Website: bh-photo
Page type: order-tracking
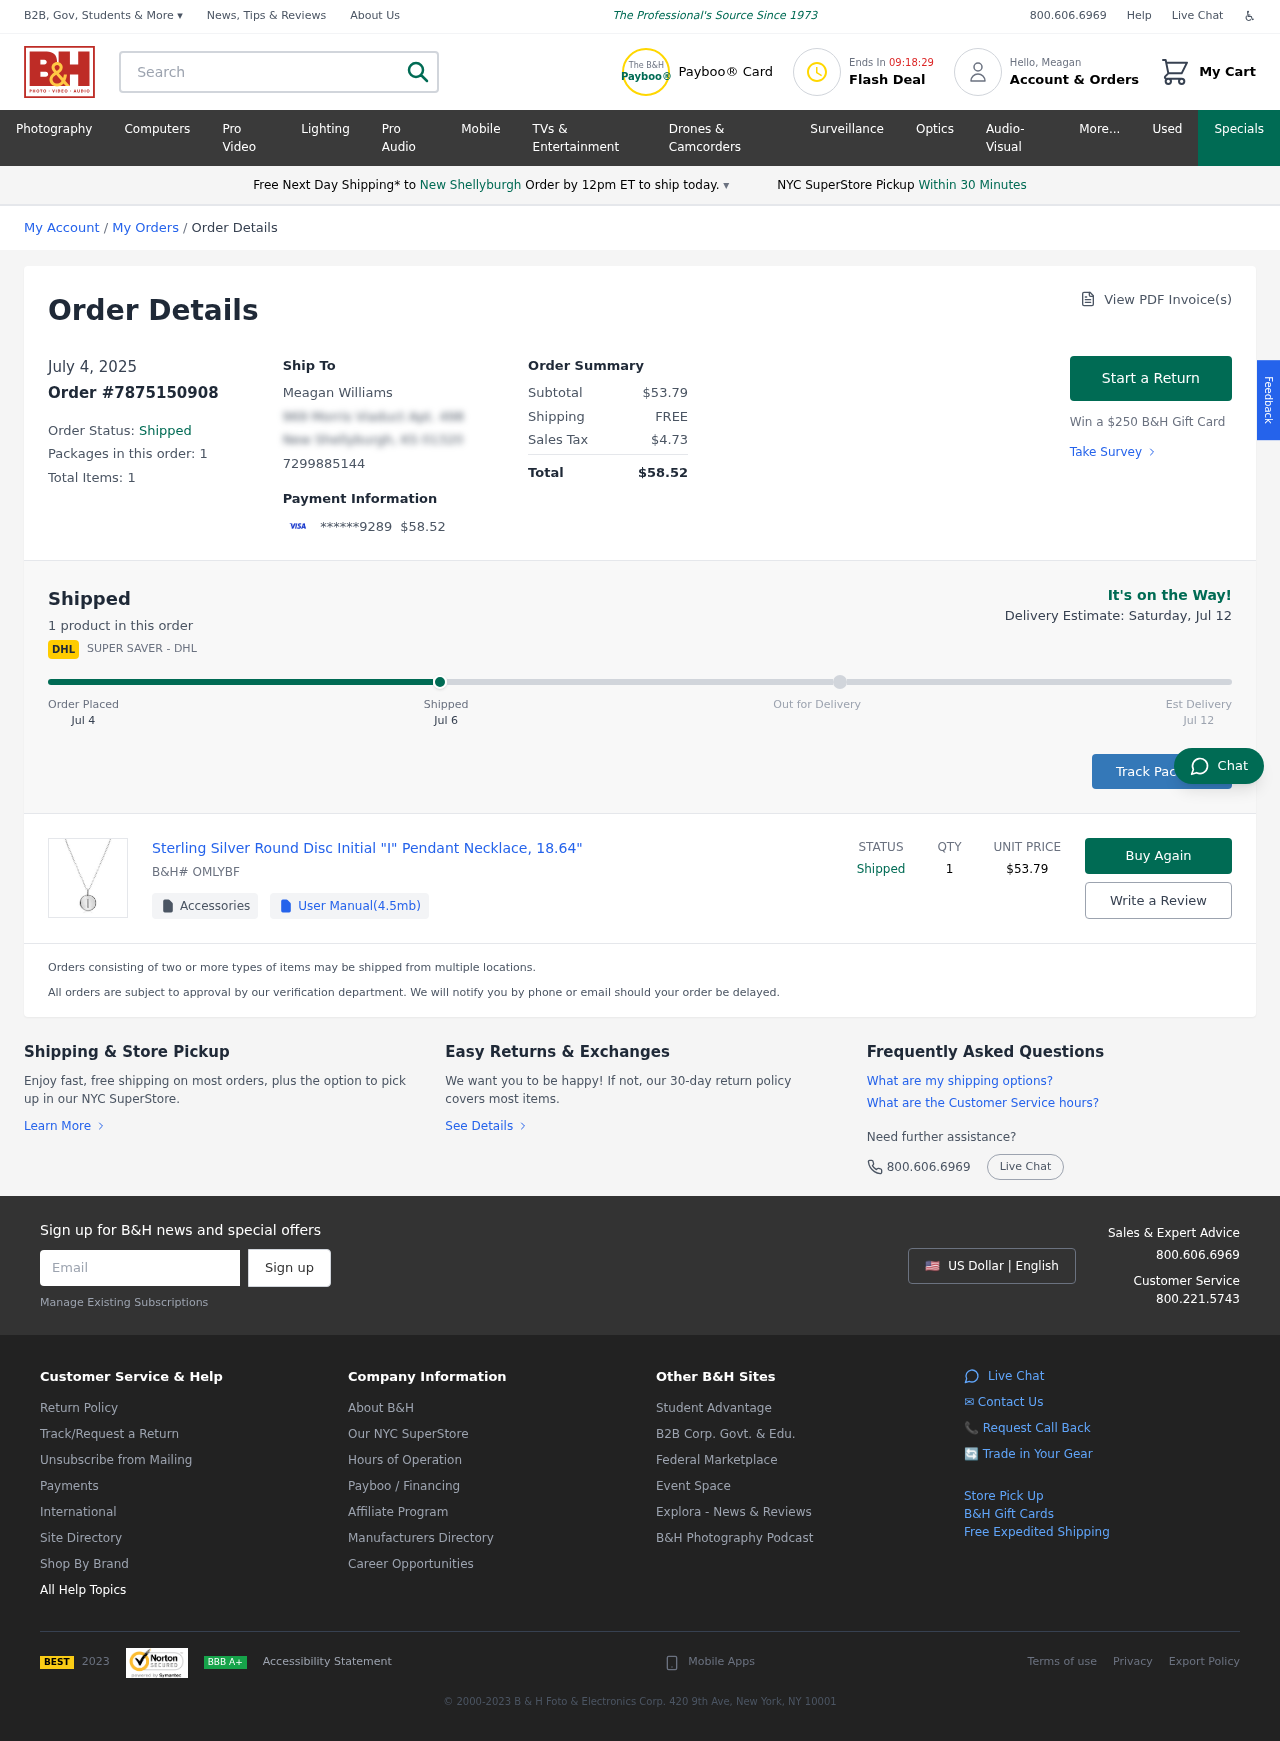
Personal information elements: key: PII_CARD_LAST4
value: ******9289
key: PII_CITY
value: New Shellyburgh
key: PII_EMAIL
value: mwilliams@gmail.com
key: PII_FIRSTNAME
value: Meagan
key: PII_FULLNAME
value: Meagan Williams
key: PII_PHONE
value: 7299885144
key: PII_STREET
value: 969 Morris Viaduct Apt. 498
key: PII_CITY_STATE_ZIP
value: New Shellyburgh, KS 01320
Product elements: key: PRODUCT1_NAME
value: Sterling Silver Round Disc Initial "I" Pendant Necklace, 18.64"
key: PRODUCT1_PRICE
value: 53.79
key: PRODUCT1_QUANTITY
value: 1
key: PRODUCT1_SKU
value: OMLYBF
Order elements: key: ORDER_DATE
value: Jul 4
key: ORDER_DATE
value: July 4, 2025
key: ORDER_ID
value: Order #7875150908
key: ORDER_NUM_PACKAGES
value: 1
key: ORDER_NUM_ITEMS
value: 1
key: ORDER_NUM_ITEMS
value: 1 product
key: ORDER_TOTAL
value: $58.52
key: ORDER_SUBTOTAL
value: $53.79
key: ORDER_SHIPPING_COST
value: FREE
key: ORDER_TAX
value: $4.73
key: ORDER_DELIVERY_DATE
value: Jul 12
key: ORDER_DELIVERY_DATE
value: Delivery Estimate: Saturday, Jul 12
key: ORDER_SHIPPING_DATE
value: Jul 6
Search elements: key: HEADER_SEARCH
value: Search